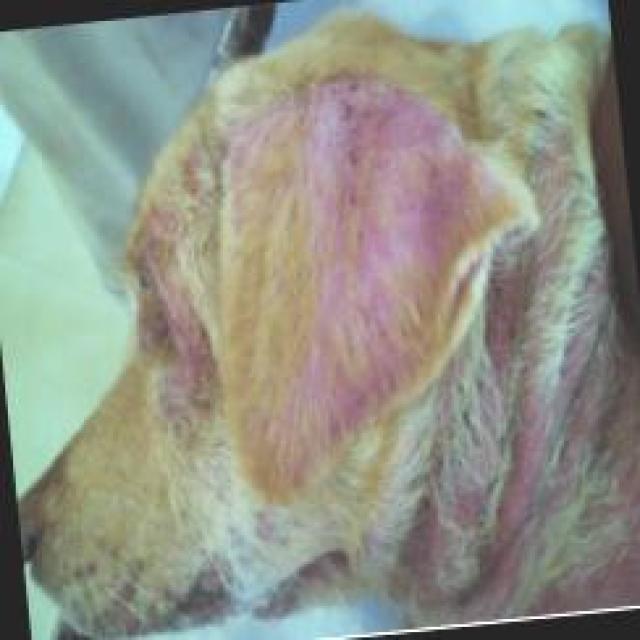
Canine hypersensitivity reaction — allergic skin response with urticaria, erythema, pruritus, and angioedema. May be food, environmental, or flea allergy related.